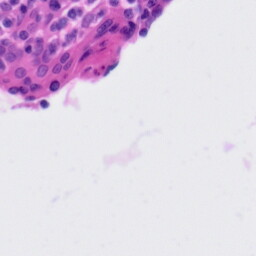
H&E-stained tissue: Tonsil